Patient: sex F, age 67
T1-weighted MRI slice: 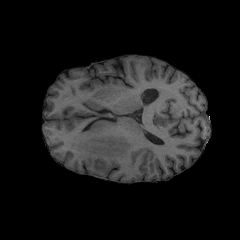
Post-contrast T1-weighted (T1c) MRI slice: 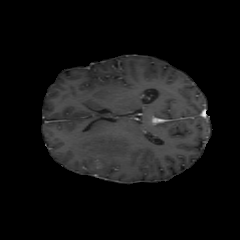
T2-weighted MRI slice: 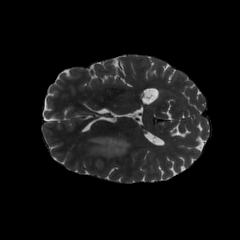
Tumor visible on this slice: yes
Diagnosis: Astrocytoma, IDH-mutant
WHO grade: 4